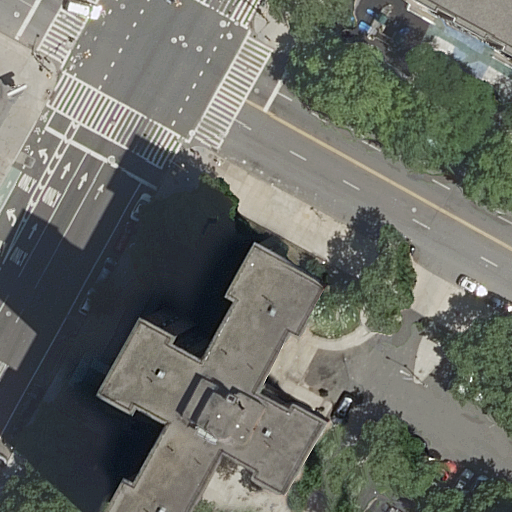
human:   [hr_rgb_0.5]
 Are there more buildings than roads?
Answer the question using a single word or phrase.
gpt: no

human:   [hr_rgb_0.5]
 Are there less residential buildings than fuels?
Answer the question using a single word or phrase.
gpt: no

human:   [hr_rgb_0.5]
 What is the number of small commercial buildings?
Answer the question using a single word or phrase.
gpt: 0

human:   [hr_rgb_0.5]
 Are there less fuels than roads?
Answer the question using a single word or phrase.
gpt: yes

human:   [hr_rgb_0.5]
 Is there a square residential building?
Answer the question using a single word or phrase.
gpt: no

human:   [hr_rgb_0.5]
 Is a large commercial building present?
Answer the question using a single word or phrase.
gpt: no

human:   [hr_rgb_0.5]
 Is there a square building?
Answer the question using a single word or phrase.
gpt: no

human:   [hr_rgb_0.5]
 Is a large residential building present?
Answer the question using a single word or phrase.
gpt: yes

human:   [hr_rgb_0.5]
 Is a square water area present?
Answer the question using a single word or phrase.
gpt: no

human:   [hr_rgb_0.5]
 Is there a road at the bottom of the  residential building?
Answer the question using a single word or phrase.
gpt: no

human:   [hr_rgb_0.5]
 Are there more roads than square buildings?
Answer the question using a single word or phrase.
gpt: yes

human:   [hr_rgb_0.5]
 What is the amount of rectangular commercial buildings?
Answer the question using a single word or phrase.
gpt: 0

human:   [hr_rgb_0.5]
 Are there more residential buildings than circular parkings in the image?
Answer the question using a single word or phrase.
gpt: yes

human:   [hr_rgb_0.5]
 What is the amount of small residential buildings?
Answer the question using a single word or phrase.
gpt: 0

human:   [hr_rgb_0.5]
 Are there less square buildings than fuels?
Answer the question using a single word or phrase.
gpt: yes

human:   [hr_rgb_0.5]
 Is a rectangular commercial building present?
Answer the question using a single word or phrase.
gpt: no

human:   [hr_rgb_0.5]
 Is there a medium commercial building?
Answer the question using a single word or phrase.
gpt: no

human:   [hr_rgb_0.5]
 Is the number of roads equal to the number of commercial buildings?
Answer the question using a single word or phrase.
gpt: no

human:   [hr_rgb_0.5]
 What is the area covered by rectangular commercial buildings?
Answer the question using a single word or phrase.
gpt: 0m2

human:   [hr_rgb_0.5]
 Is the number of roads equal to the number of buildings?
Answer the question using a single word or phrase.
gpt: no

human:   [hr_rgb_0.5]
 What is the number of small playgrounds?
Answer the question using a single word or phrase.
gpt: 0

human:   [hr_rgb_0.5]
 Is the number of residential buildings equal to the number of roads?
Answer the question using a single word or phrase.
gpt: no

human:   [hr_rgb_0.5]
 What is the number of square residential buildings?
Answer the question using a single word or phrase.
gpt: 0

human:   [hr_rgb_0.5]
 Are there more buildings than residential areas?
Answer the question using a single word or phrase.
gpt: yes

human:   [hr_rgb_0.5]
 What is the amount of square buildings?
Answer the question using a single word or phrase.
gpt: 0

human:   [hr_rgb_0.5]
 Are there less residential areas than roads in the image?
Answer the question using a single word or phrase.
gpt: yes

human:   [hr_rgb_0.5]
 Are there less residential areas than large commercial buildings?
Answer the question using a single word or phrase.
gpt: no

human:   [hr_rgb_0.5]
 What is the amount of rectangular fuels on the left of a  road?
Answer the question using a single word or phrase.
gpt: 1

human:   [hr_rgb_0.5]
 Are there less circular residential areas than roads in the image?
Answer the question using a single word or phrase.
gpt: yes

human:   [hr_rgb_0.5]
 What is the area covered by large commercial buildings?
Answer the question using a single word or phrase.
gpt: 0m2

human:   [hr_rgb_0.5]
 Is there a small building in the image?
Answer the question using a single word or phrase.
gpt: no

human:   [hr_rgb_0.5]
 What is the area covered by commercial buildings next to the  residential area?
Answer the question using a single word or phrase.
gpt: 0m2

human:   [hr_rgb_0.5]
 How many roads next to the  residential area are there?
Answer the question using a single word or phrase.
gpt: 18

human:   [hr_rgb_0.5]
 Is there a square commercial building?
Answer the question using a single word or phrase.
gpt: no

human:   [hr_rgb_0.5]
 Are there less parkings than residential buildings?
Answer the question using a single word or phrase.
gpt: no

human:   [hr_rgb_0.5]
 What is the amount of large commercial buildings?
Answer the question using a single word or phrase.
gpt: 0